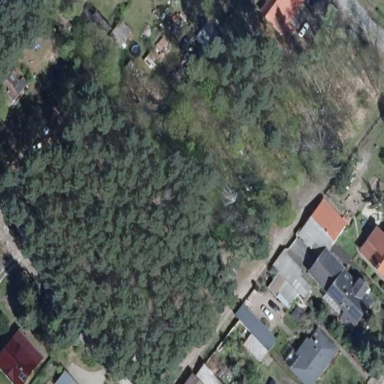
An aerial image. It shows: Forest with evergreen needle-leaved trees.